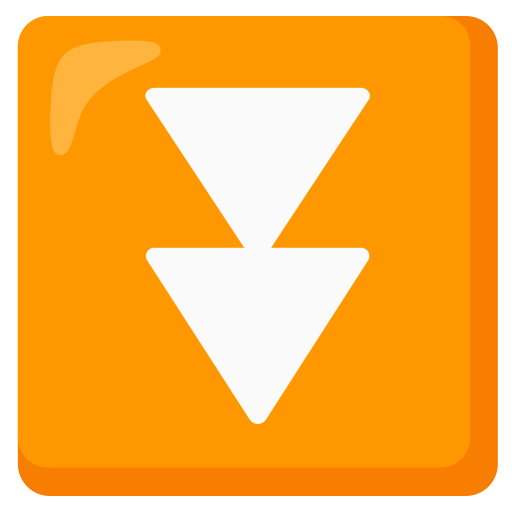
Emoji: ⏬